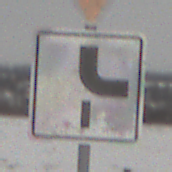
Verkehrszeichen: VerlaufVorfahrtsstrasse10
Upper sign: VorfahrtGewaehren
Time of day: MorningAfternoon
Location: Outdoor (Nature)
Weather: Overcast
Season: Winter
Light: Natural